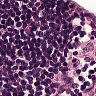
Metastatic tissue present: no